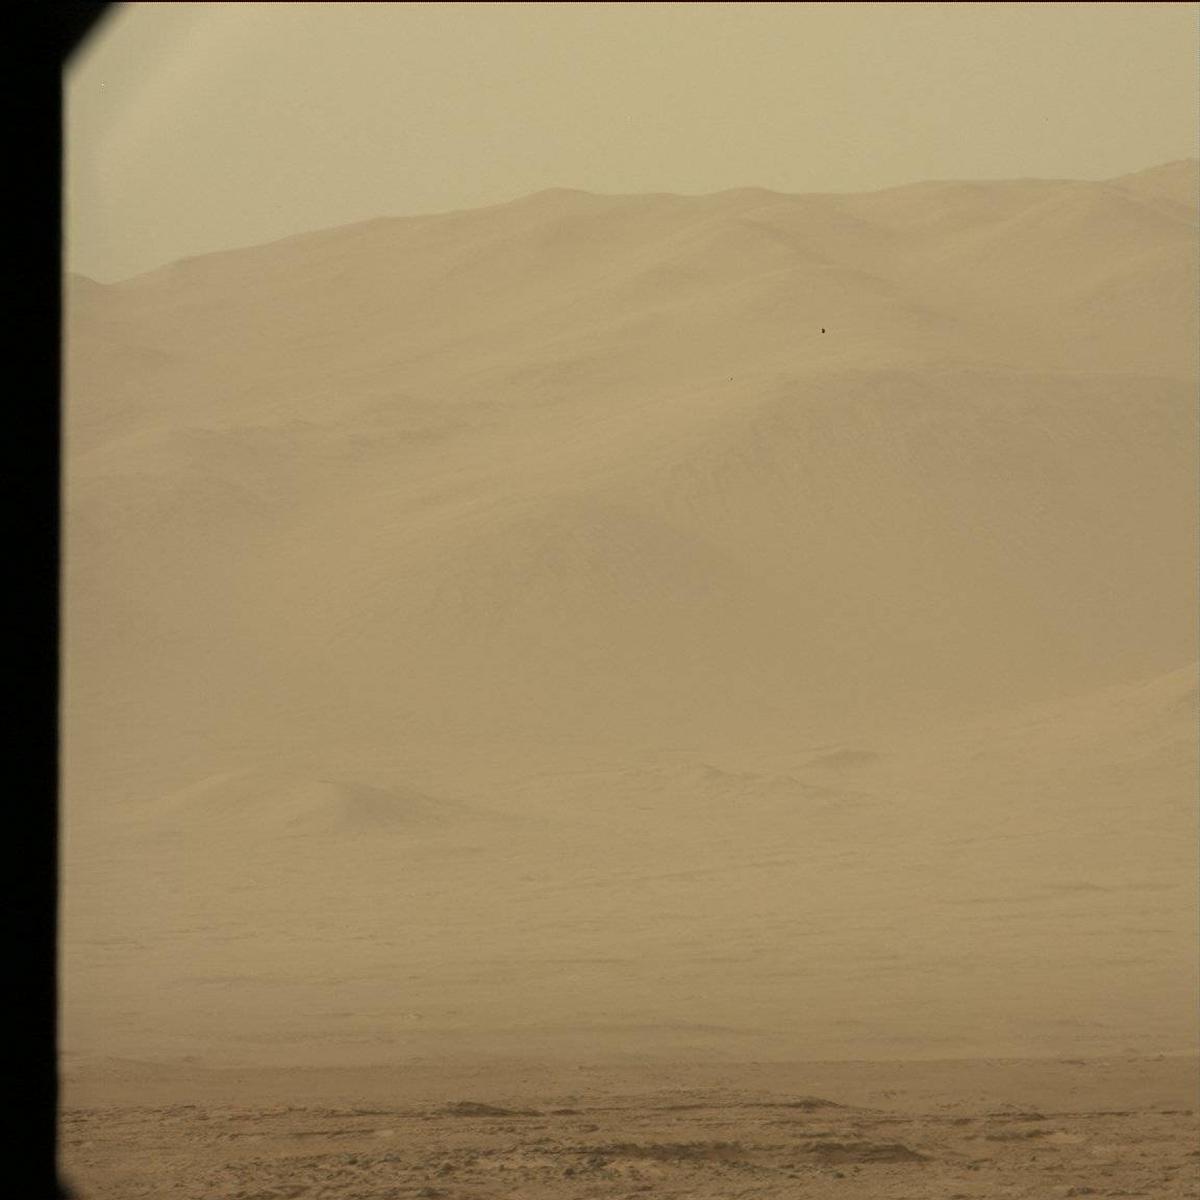
Terrain classes present: Ridge, Sand / Soil, Sky